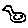
Label: bird